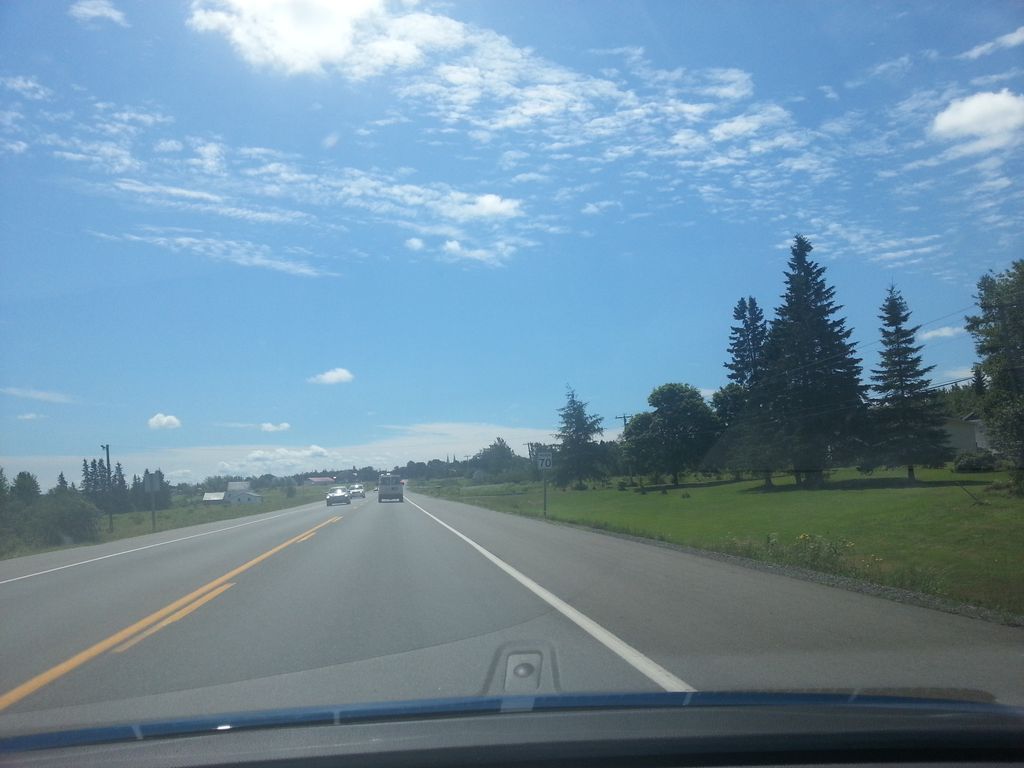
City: charlottetown